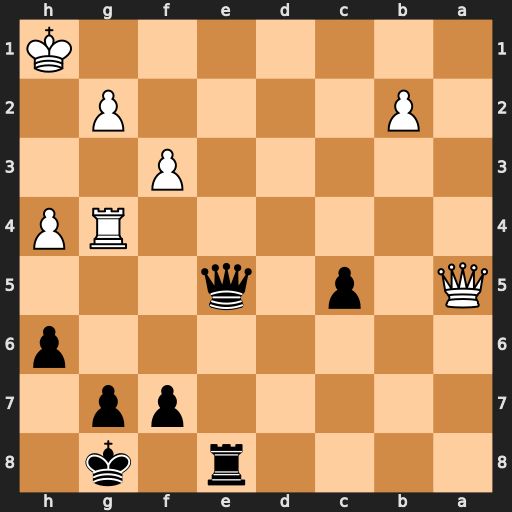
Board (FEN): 4r1k1/5pp1/7p/Q1p1q3/6RP/5P2/1P4P1/7K
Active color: b
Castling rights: -
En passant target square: -
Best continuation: f5 Rc4 Qg3 Qxc5 Re1+